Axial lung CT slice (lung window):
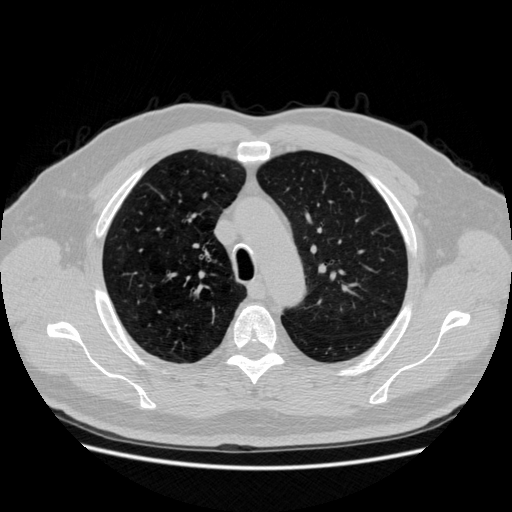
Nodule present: no